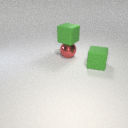
large green rubber cube above large red metal sphere